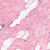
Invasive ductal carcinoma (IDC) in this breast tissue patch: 0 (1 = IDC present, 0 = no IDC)